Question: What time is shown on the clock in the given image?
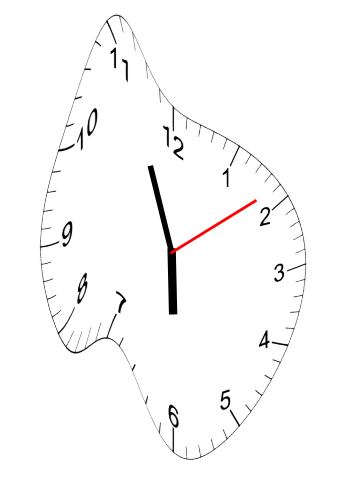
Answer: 05:56:09